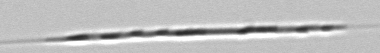
Label: Rhizosolenia